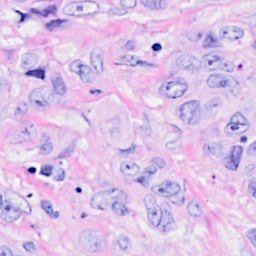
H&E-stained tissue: Breast